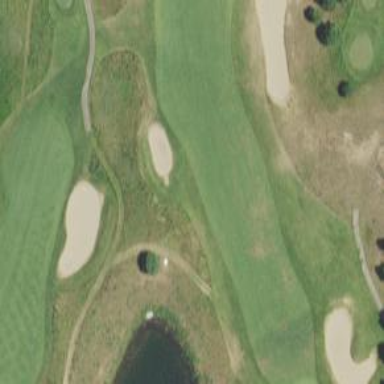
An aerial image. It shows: Golf hole.